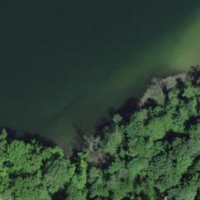
EUNIS habitat code: 14
Species observed at this site:
Fulica atra
Anas platyrhynchos
Aythya fuligula